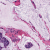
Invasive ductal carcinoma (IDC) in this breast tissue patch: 1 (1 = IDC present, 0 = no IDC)